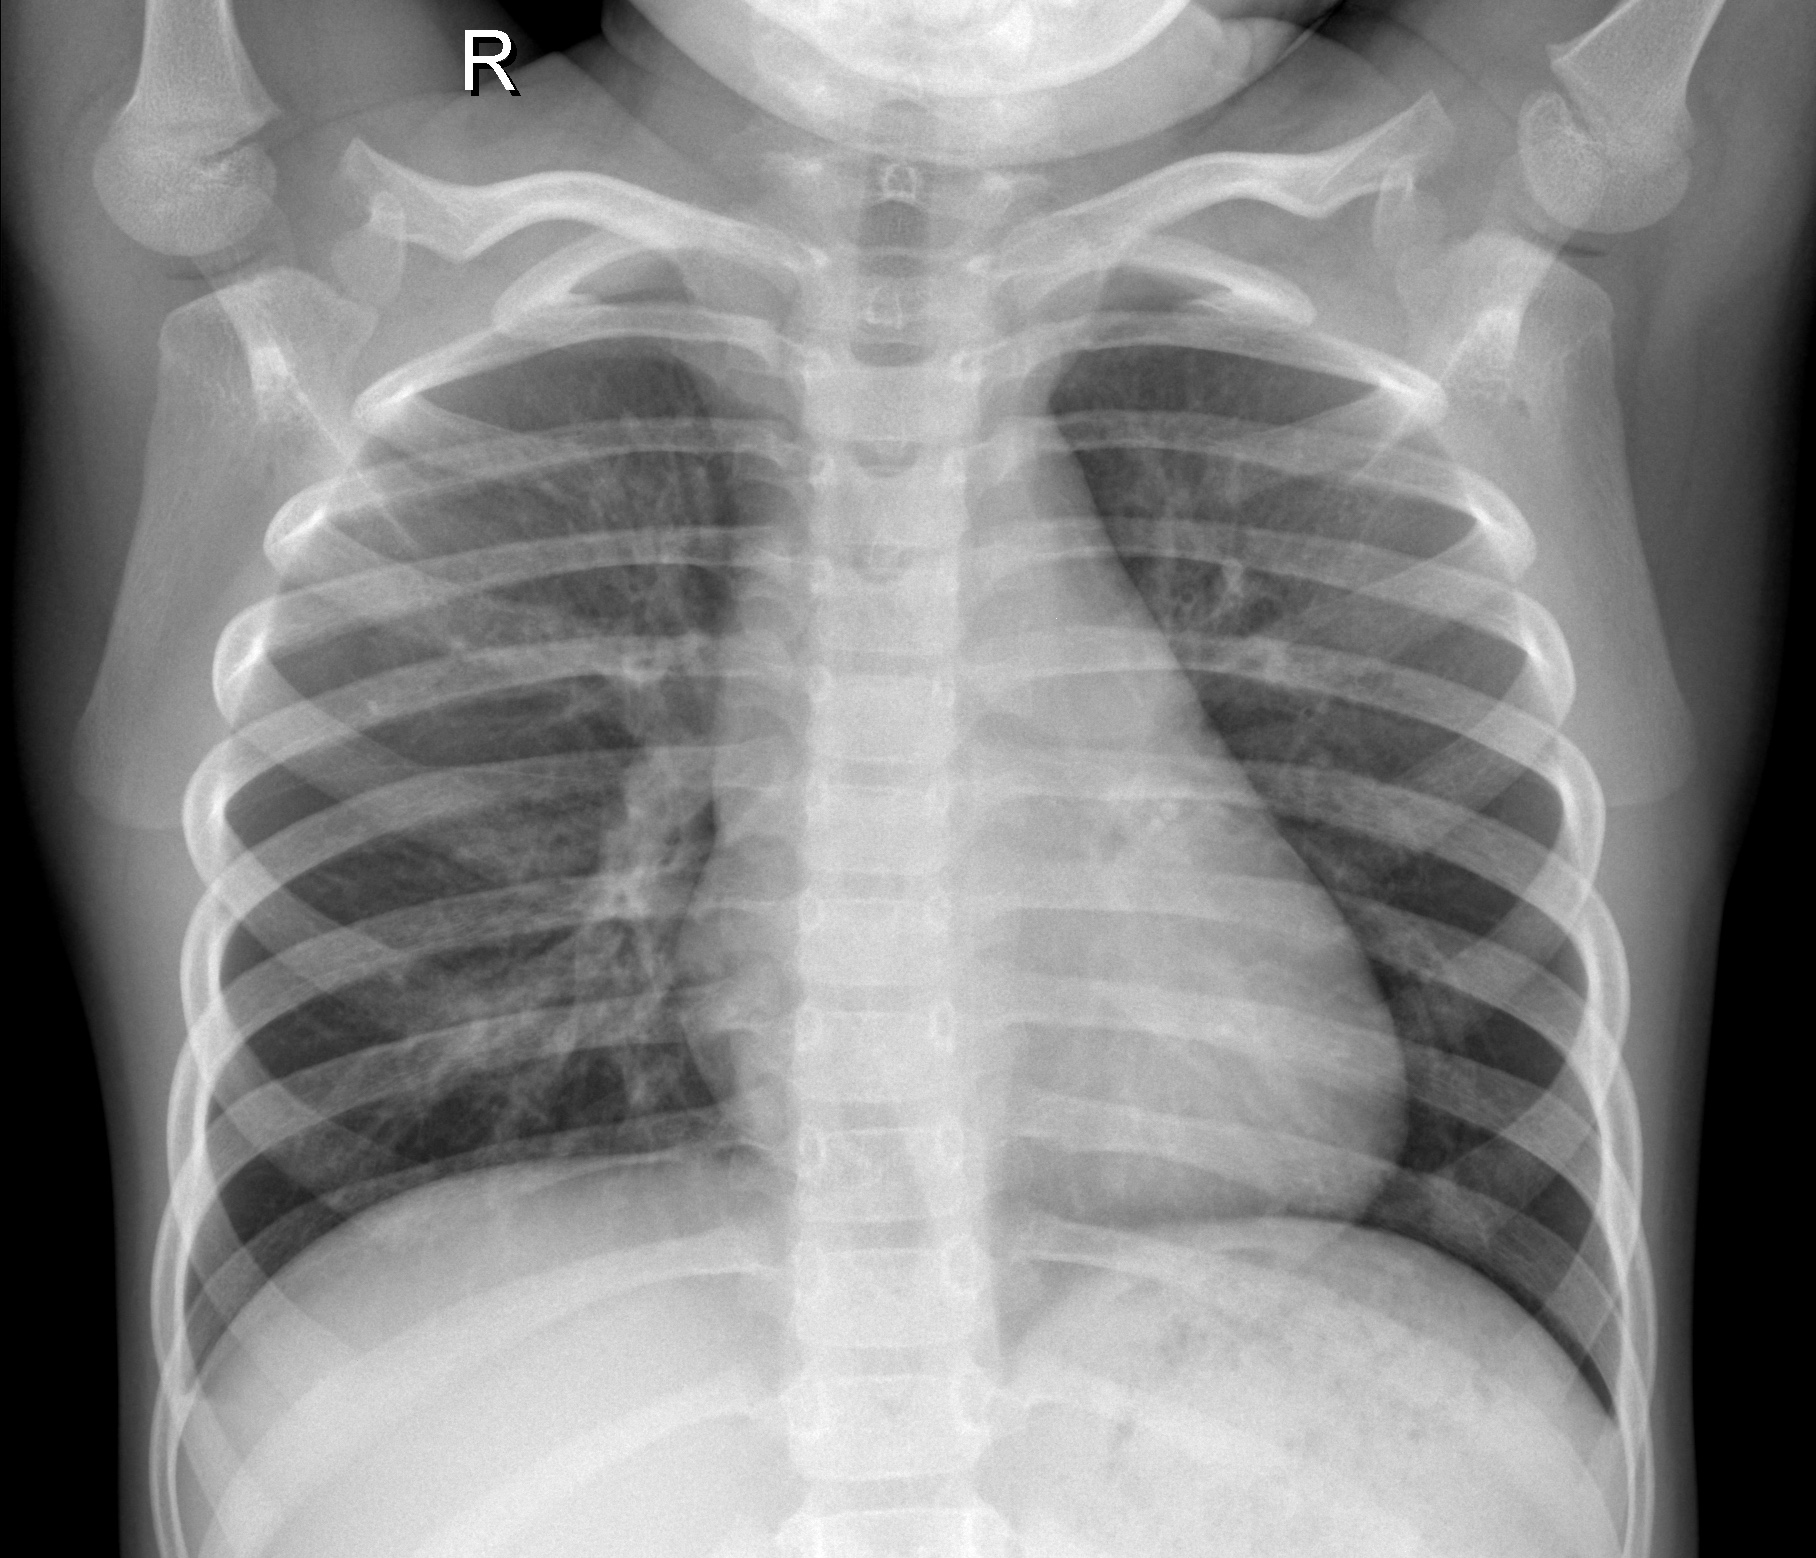
Diagnosis: NORMAL